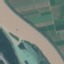
Land use / land cover class: River